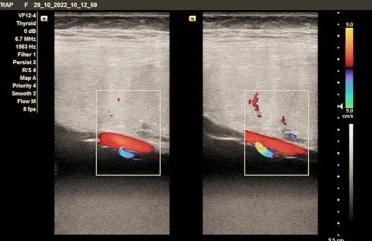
(B) Color and spectral Doppler examination shows anastomotic superficial blood vessels seen crossing the placental surface connecting the short umbilical cord vasculature of the acardiac twin to the pump twin.
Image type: radiology (ultrasound)